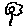
Label: flower